Question: I have seen lately that there are some apps in the apple app store which have a customized design like the one in the photo below.

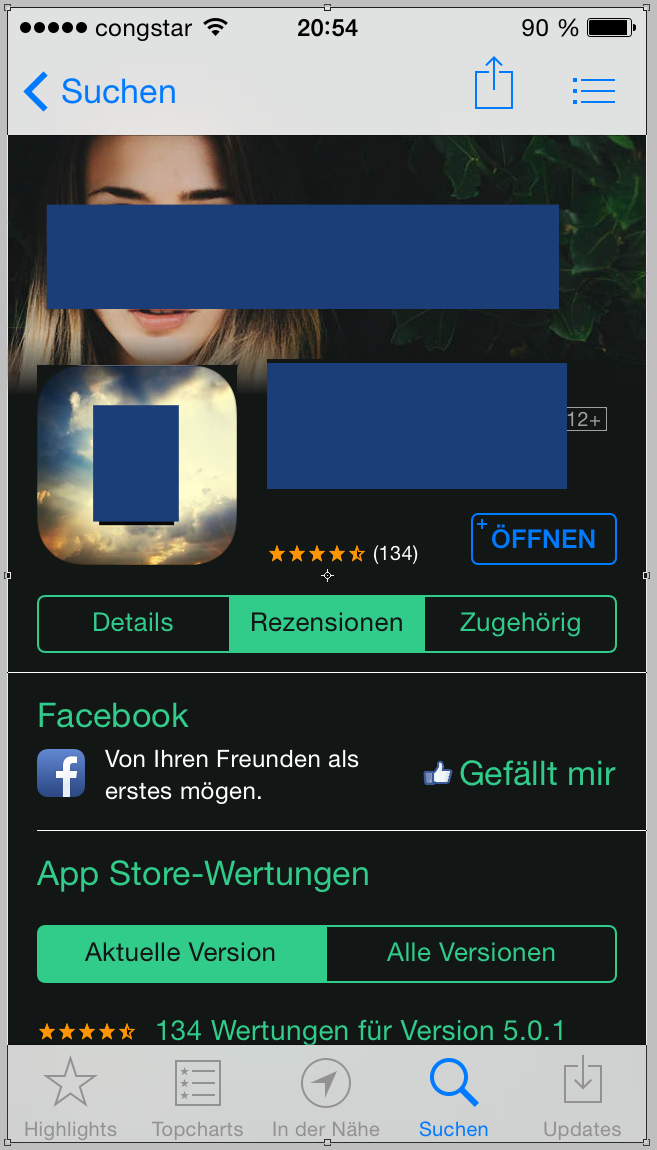
Answer: Some apps are featured by Apple. And sometimes, Apple asks to the seller to provide promotional artworks in order to promote an app on the App Store.
If Apple wants to promote your app, you will receive a promo art request and you will upload it through iTunes Connect.